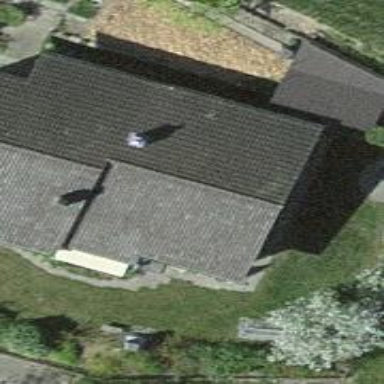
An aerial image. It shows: Simple house.